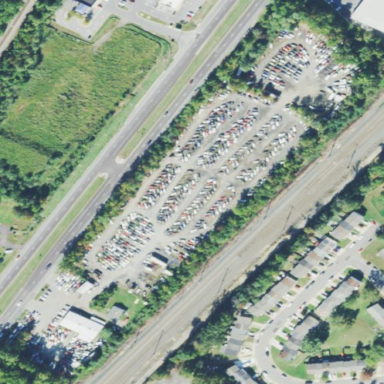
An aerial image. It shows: Scrap yard located in industrial area.